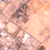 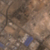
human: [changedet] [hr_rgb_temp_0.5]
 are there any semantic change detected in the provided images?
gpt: The urbanization was intensified in this area.